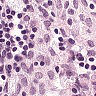
Metastatic tissue present: no